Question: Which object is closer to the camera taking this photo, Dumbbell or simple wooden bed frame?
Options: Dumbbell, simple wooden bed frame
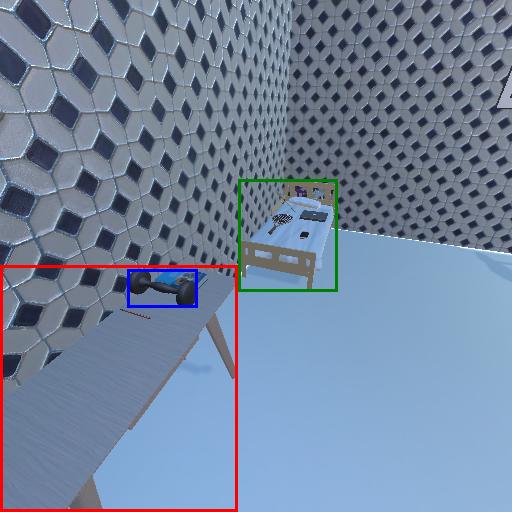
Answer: Dumbbell